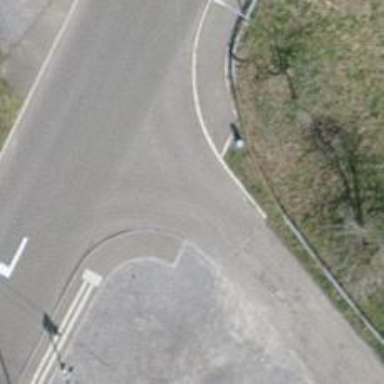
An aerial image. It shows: Crossing on the road.